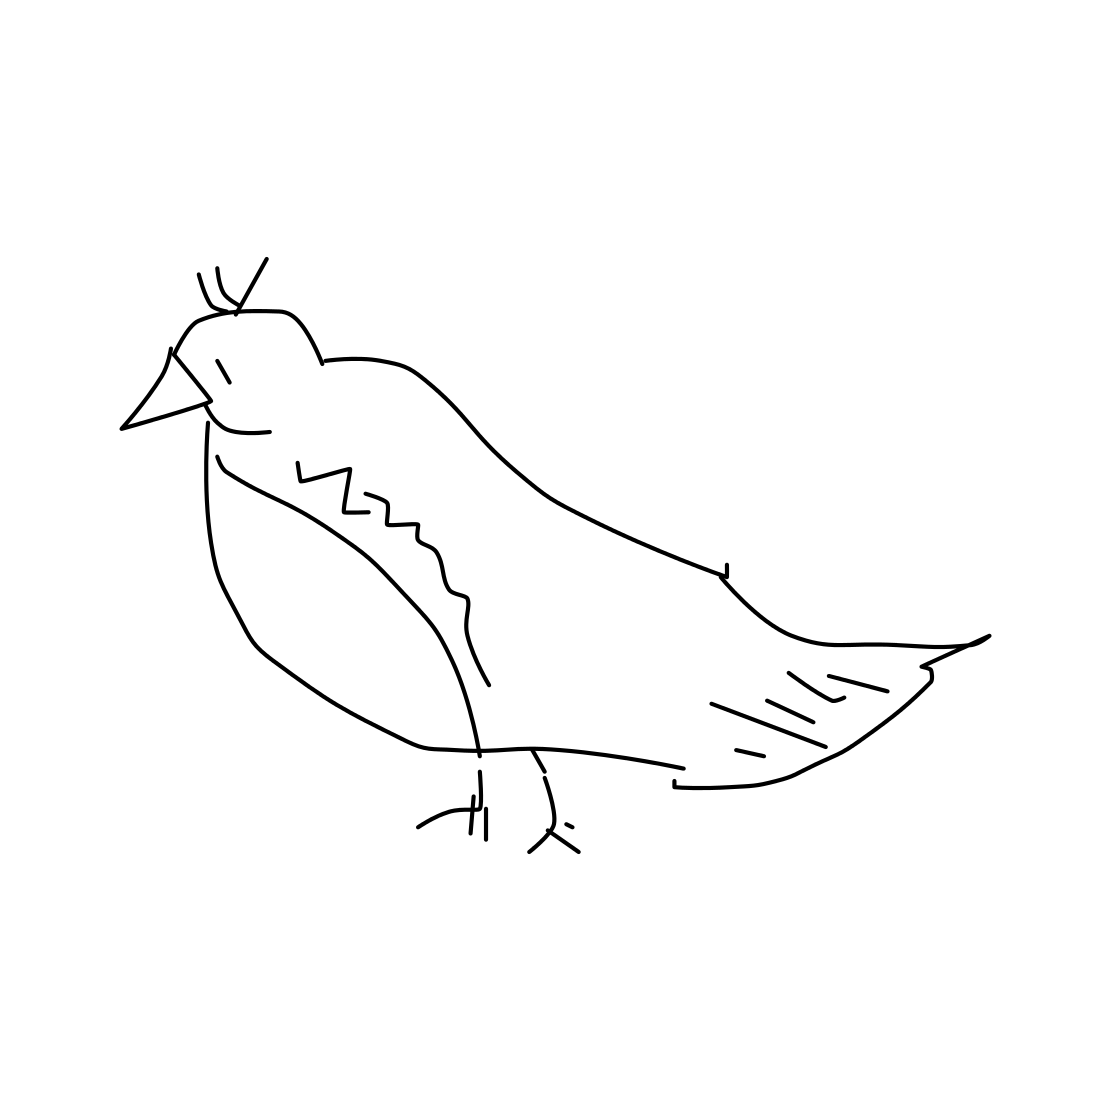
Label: pigeon